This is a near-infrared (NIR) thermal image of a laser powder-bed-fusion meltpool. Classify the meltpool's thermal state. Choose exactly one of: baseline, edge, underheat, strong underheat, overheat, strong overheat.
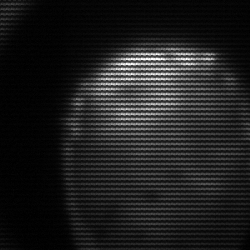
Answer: edge